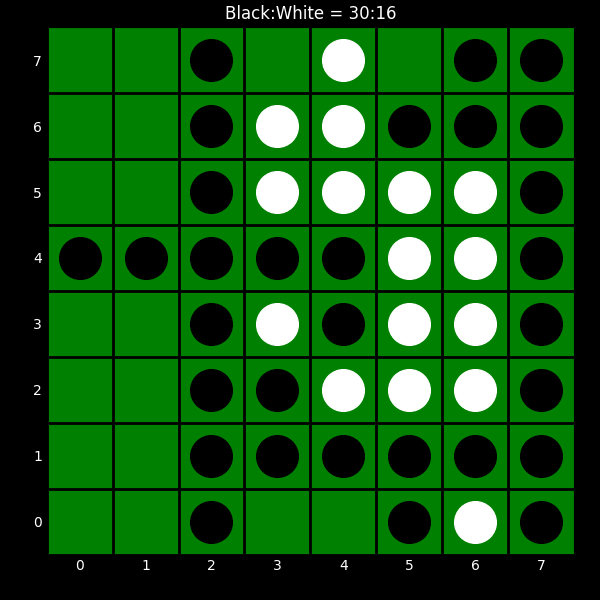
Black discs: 30
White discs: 16